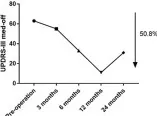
(A) Trends in UPDRS-III off-period scores.
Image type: pathology (masson_trichrome)